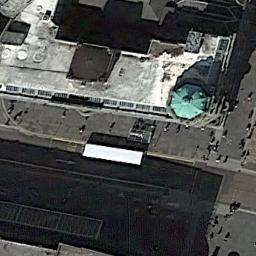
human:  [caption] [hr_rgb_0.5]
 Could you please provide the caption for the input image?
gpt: The church with a green circular dome and a brown dome and the rest of the church has some white roofs .

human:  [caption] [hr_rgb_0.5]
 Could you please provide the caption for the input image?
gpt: There is a church with a blue circular roof next to the road .

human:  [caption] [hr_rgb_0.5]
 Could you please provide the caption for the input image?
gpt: This is a church with a space in the middle .

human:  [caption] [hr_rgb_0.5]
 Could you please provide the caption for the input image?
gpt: A green round-roofed church surrounded by buildings, Roads and cars .

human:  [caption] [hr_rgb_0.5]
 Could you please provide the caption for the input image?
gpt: A church with a green dome is by he roadside .